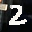
Label: 2